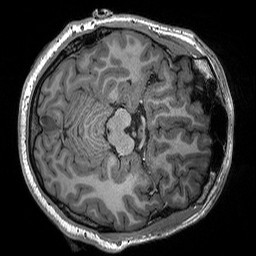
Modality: T1w
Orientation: axial
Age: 25
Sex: male
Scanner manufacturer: siemens
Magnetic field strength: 3 T
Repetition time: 2.3 s
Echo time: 0.00298 s